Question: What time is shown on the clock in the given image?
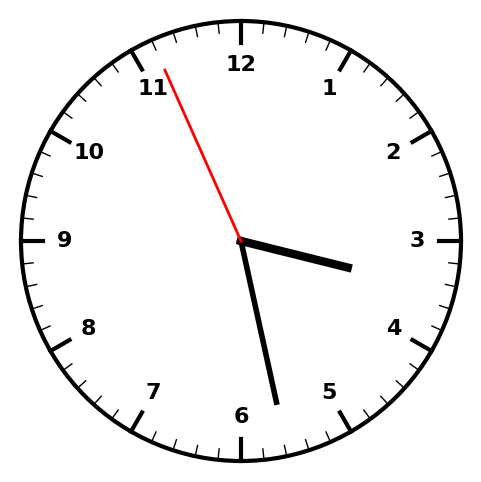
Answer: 03:27:56